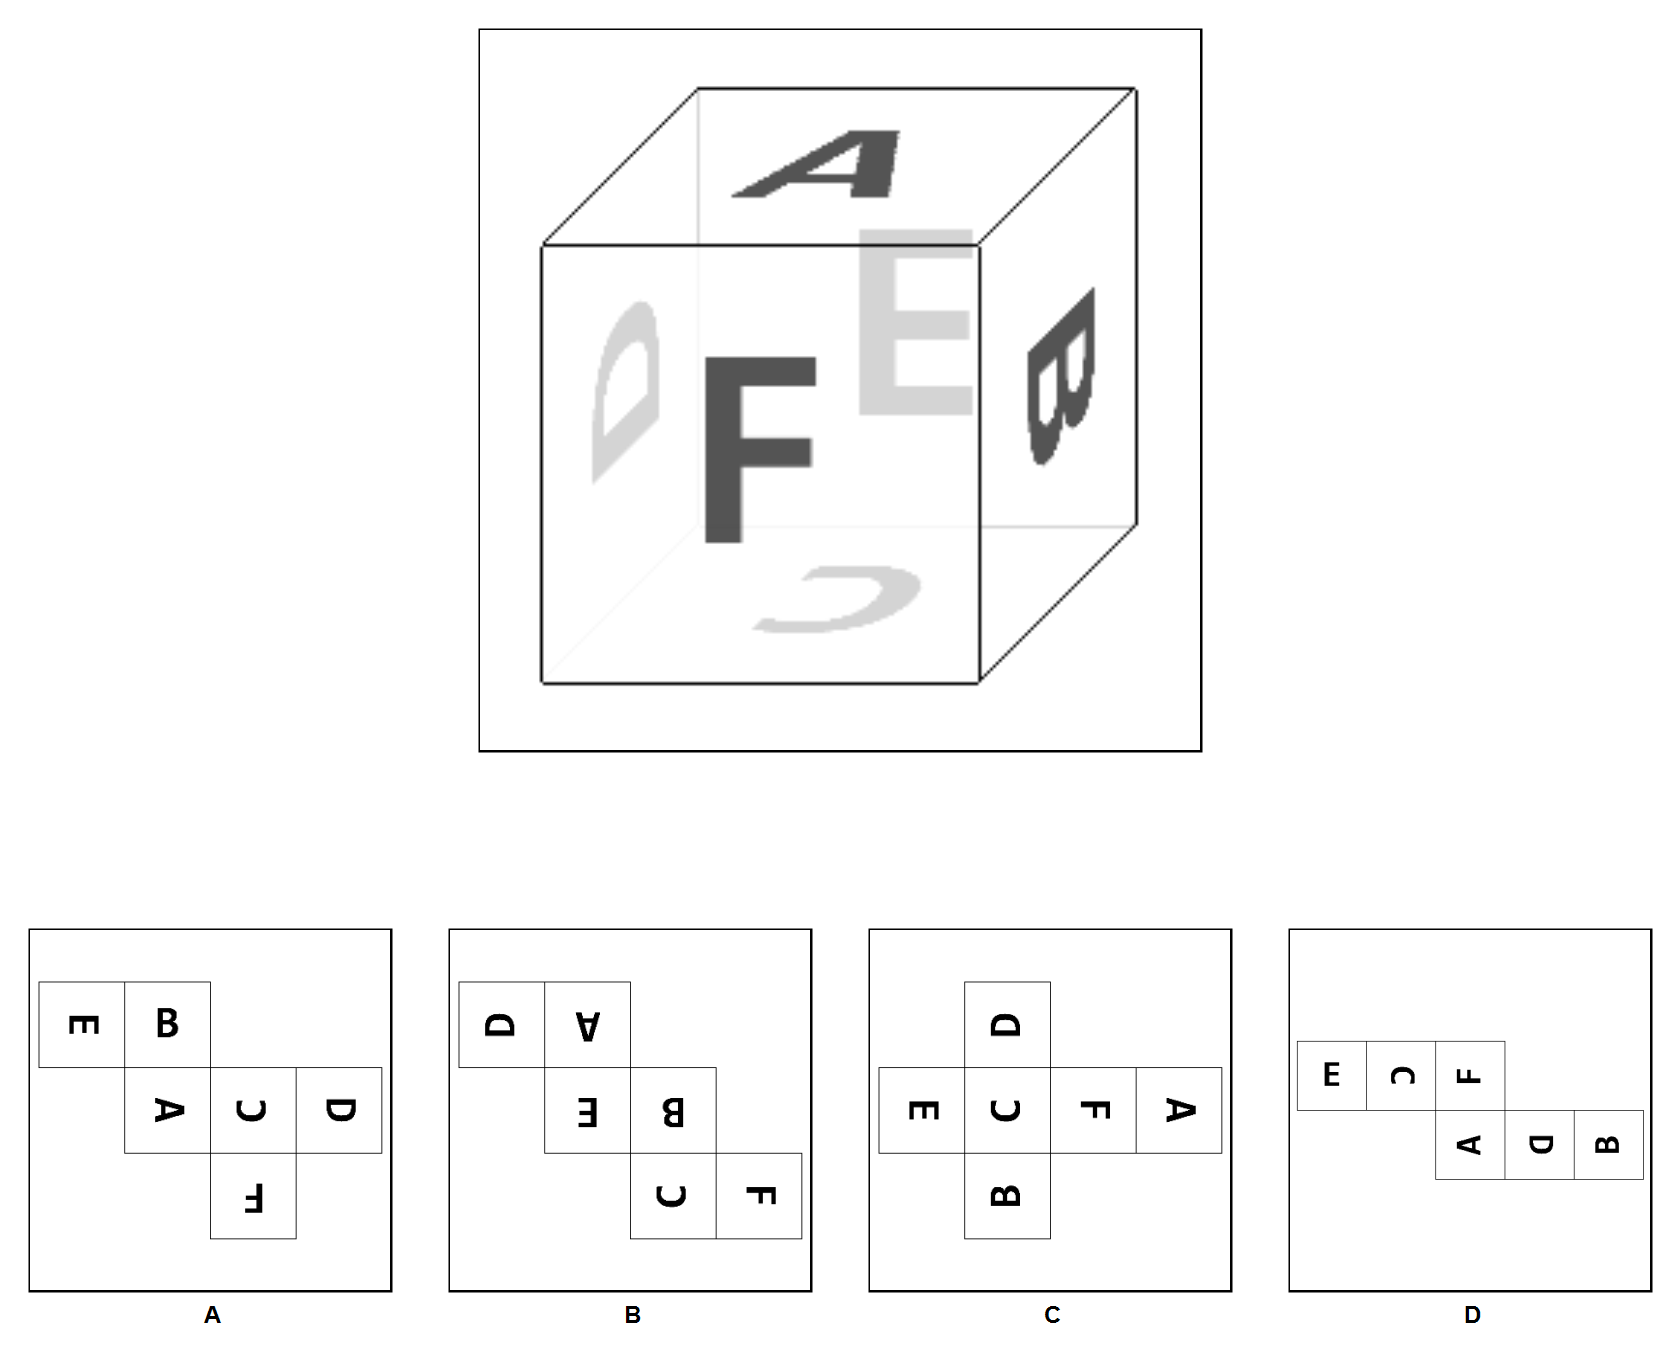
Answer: C